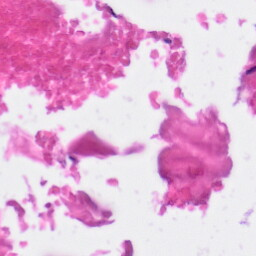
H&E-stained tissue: Skin